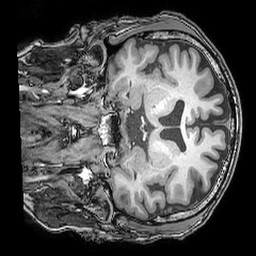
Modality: T1w
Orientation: coronal
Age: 41
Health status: ill
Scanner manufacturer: philips
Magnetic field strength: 3 T
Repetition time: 0.007 s
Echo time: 0.0035 s